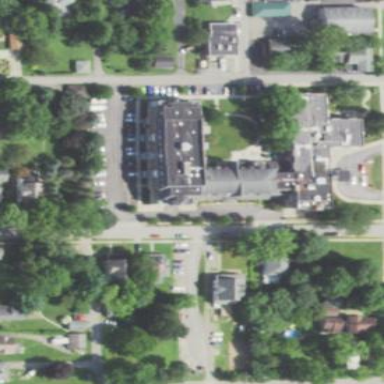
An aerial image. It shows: Nursing home building.